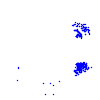
Particle: electron